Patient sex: M
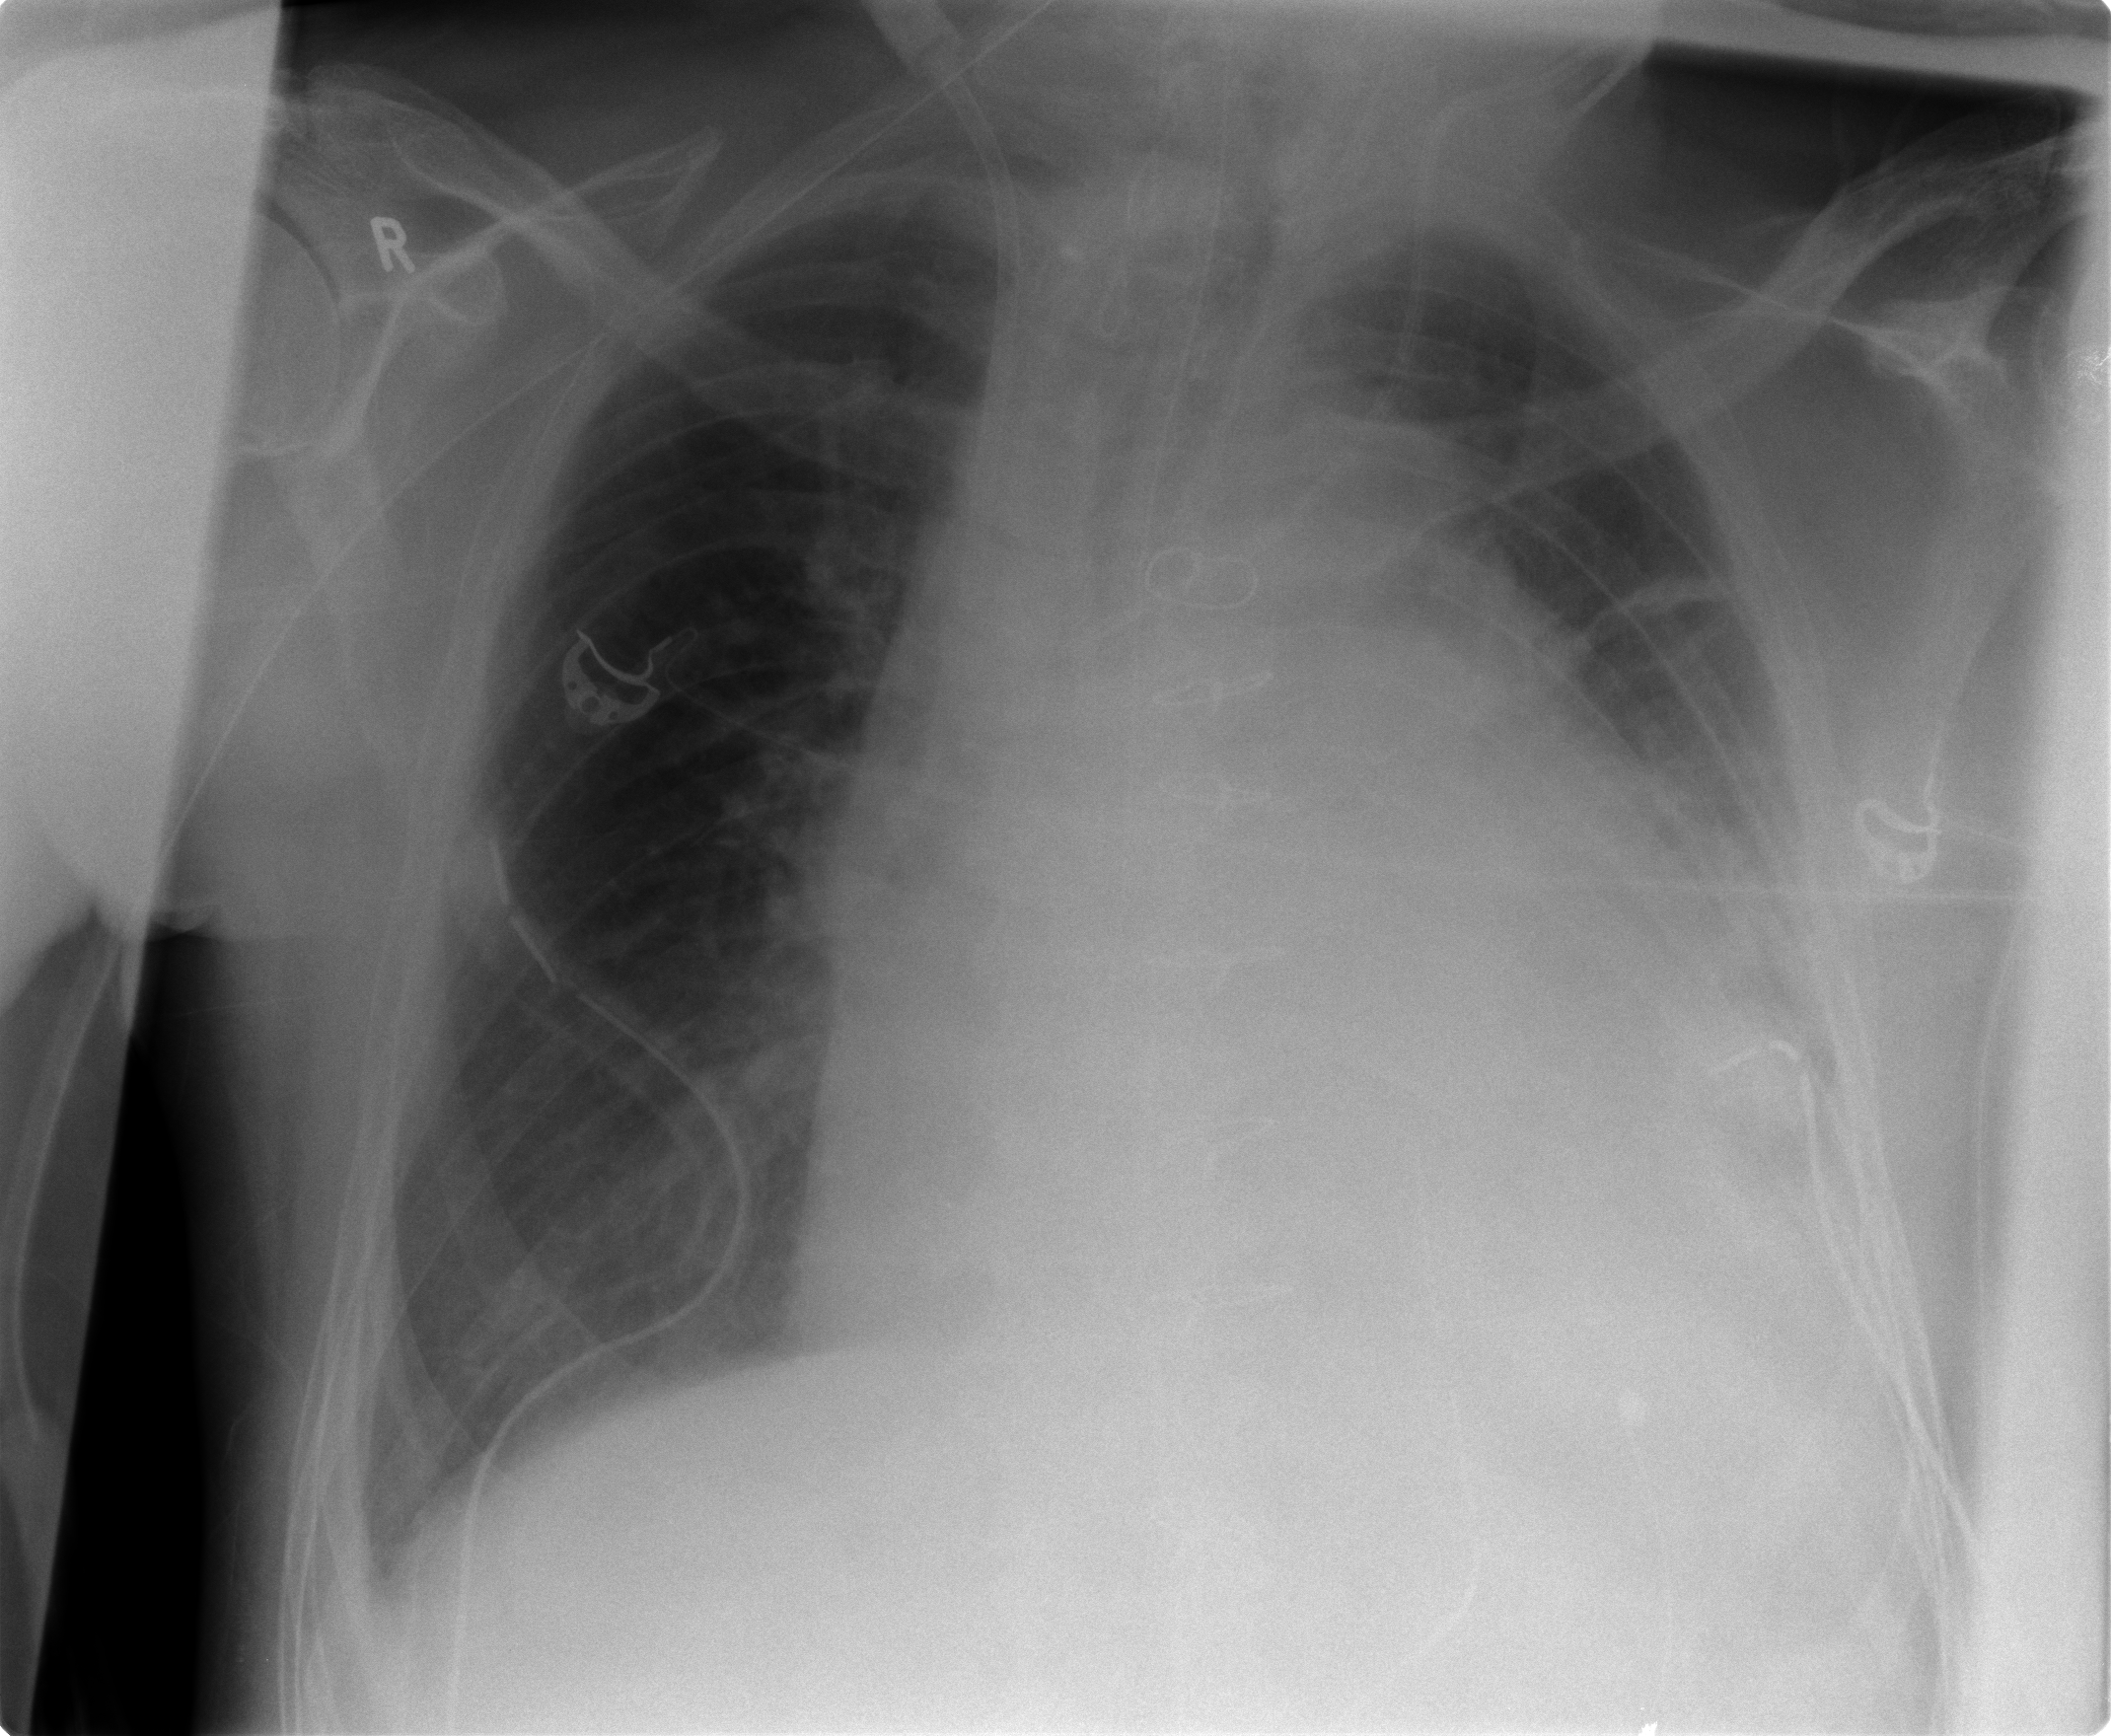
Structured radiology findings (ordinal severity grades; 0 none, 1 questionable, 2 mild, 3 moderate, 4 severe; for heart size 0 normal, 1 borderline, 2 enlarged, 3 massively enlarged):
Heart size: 3
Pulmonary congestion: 2
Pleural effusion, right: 1
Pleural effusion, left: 2
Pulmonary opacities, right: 0
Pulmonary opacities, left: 0
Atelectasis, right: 0
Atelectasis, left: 2